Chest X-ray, AP view. Patient: 42 years old, sex F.
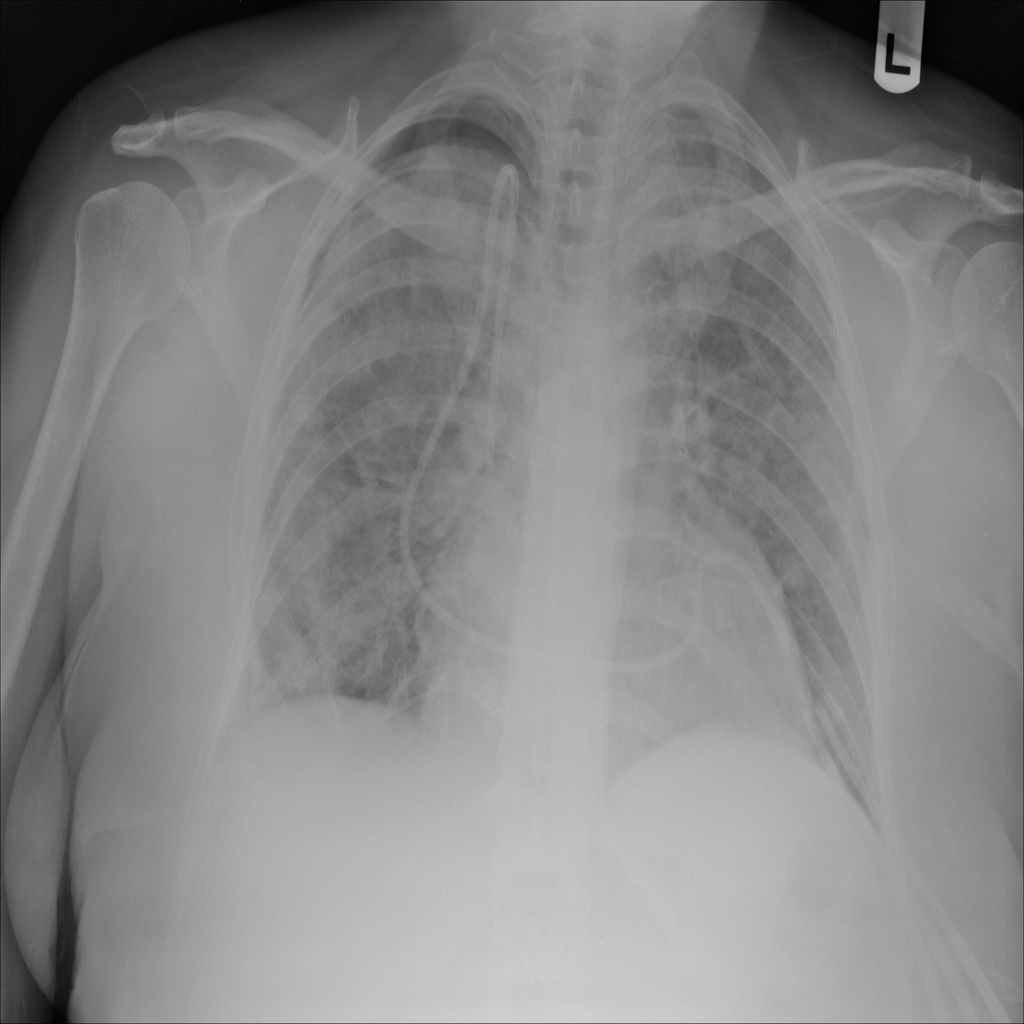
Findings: Infiltration, Pneumothorax